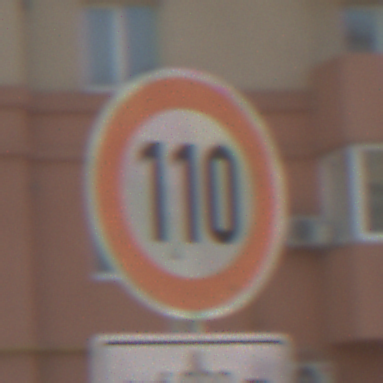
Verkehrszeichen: Geschwindigkeit110
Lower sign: LaengeEinerStrecke5
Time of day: MorningAfternoon
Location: Outdoor (Urban)
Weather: PartlyCloudy
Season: NotSpecified
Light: Natural